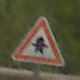
Verkehrszeichen: Vorfahrt
Umgebung: Outdoor, Nature
Tageszeit: MorningAfternoon
Wetter: Overcast
Licht: Natural
Jahreszeit: NotSpecified
Kontrast: LowContrast